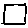
Label: square